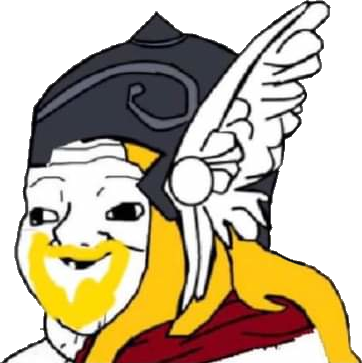
Label: 5_Brainlet